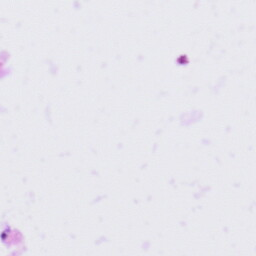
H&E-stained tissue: Tonsil